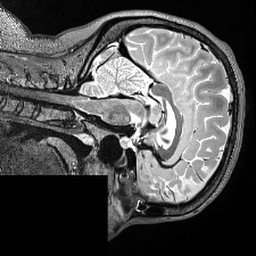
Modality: T2w
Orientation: sagittal
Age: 34
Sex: female